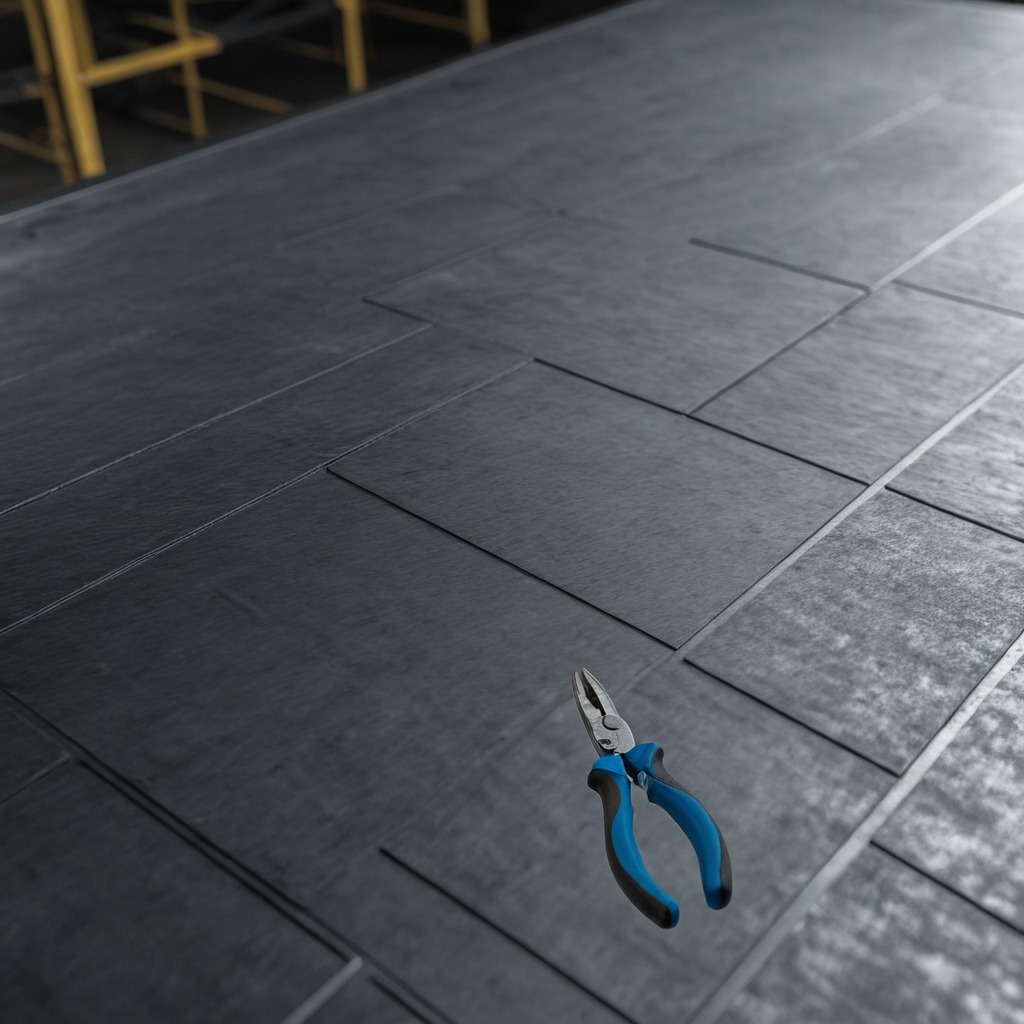
A plier is lying on a cold steel table in a mining workshop.